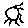
Label: sun